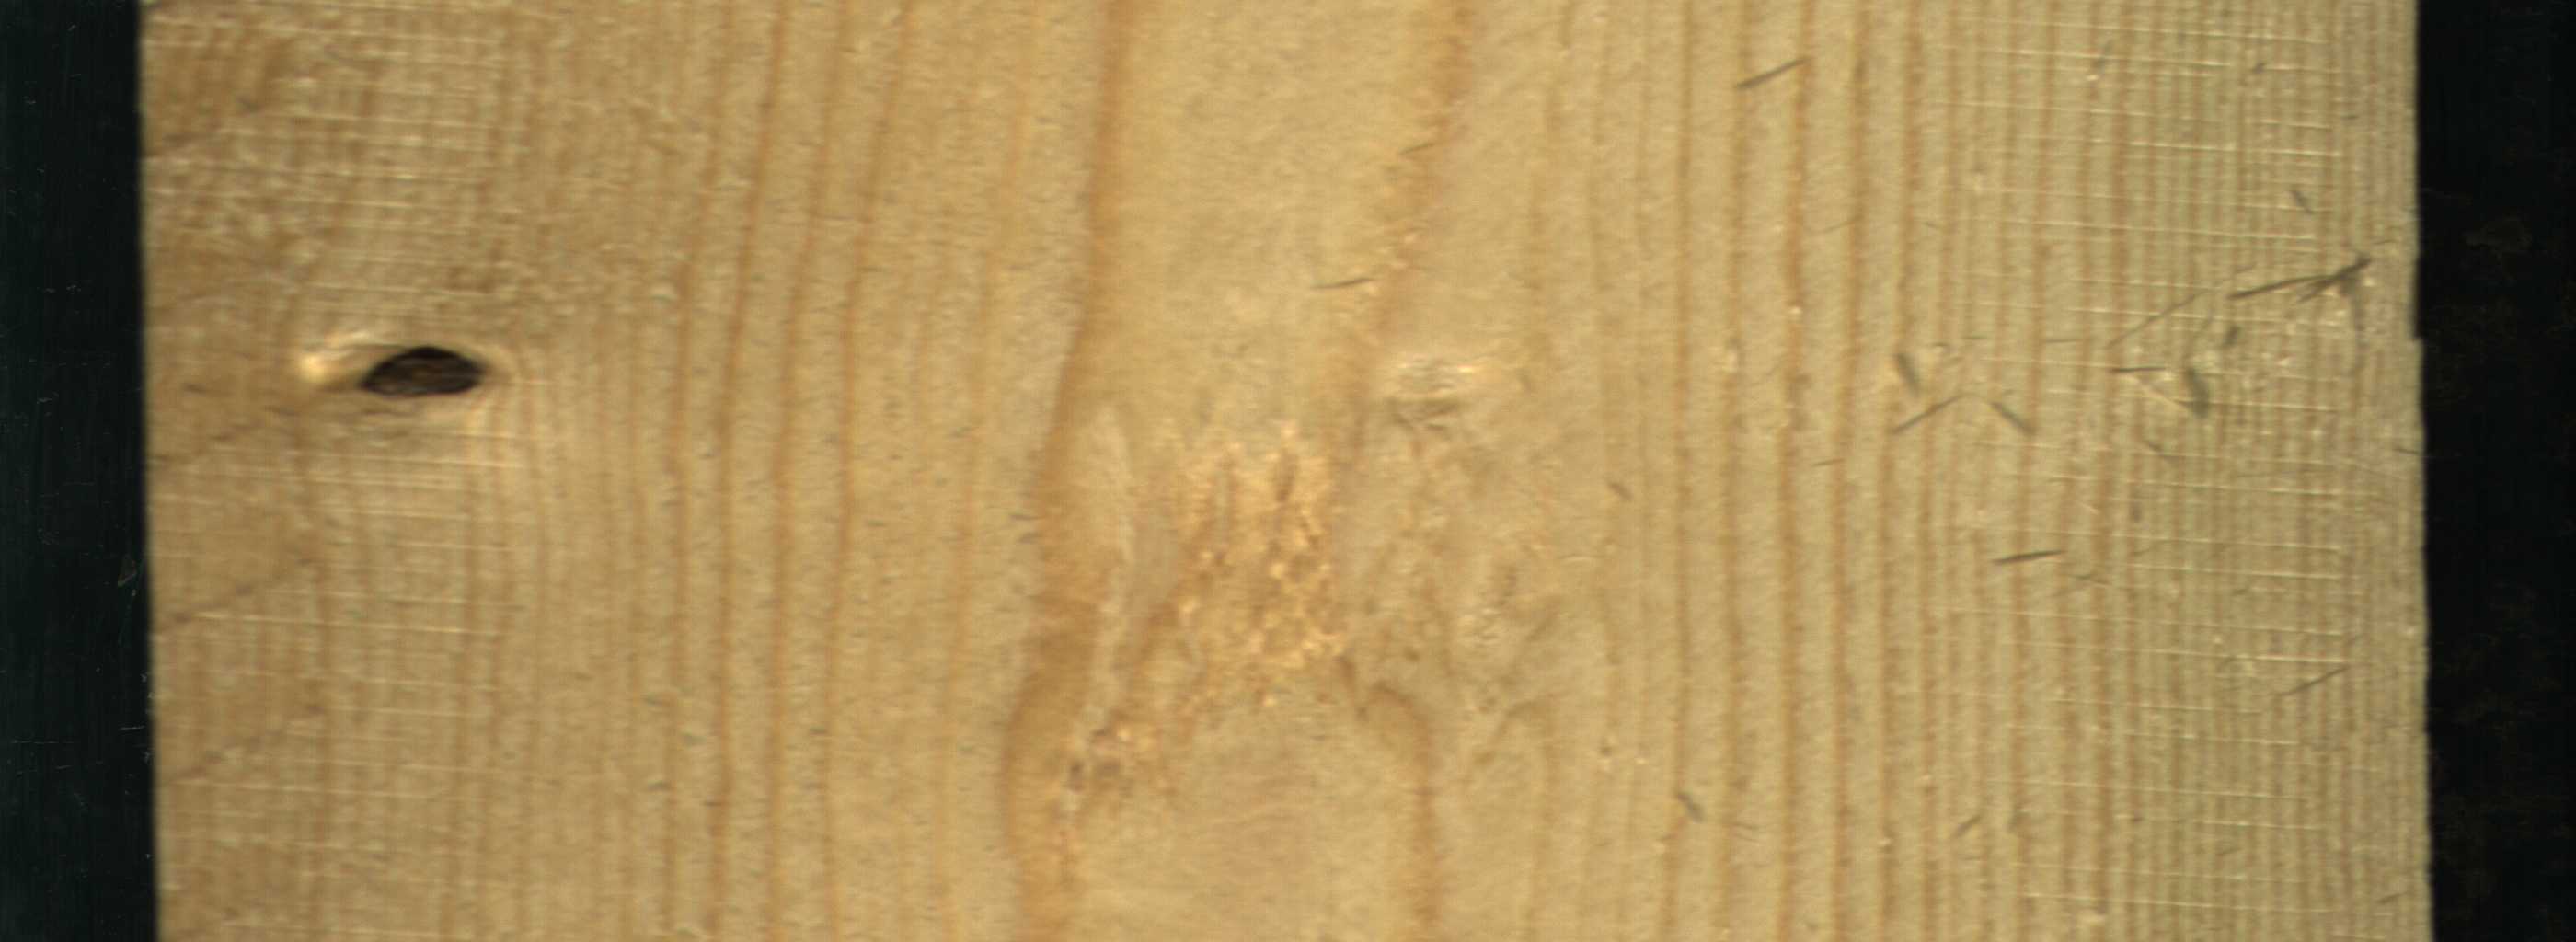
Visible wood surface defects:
Dead_Knot